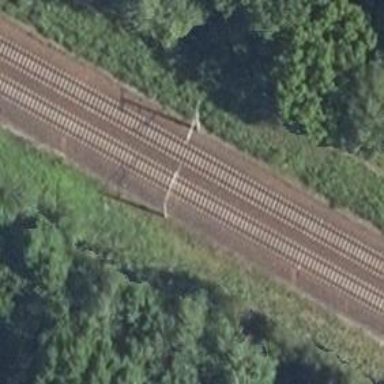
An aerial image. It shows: Railway milestone.